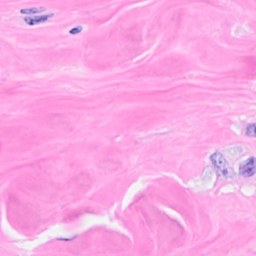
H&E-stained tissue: Breast